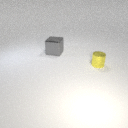
small yellow metal cylinder in front of large gray metal cube